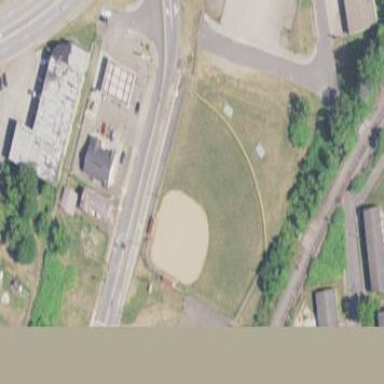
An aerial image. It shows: Baseball pitch for leisure land activities.